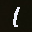
Label: 1